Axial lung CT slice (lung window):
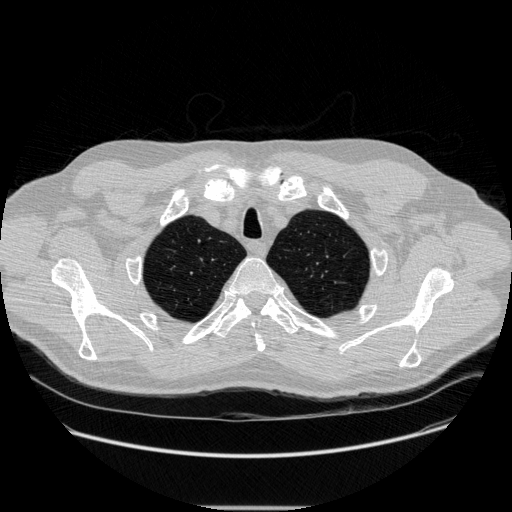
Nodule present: no